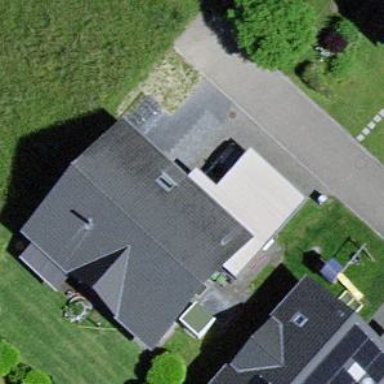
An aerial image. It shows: Residential building.